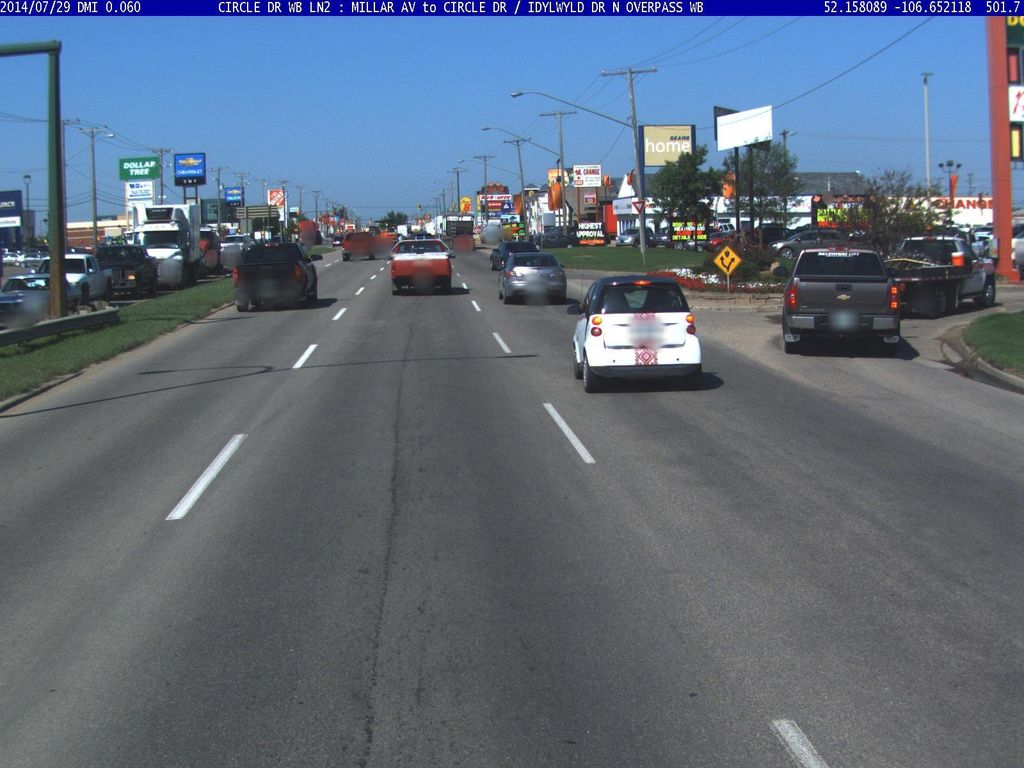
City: saskatoon